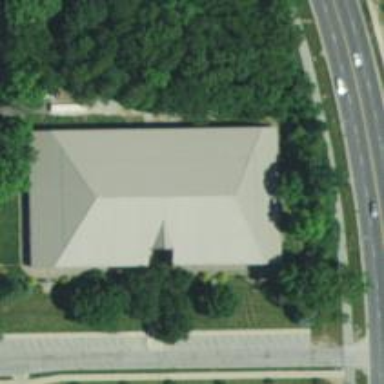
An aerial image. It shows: Pavilion building.